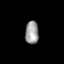
Tissue: prostate
Cell type: B cells
Senescence score: 0.77
Nuclear area (px): 300
Mean DAPI intensity: 156.94